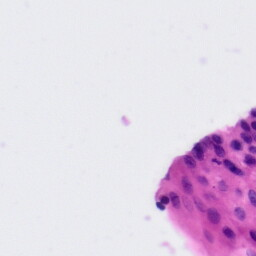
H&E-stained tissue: Tonsil